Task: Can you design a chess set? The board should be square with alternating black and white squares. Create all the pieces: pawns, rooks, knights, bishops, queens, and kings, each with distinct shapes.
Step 921:
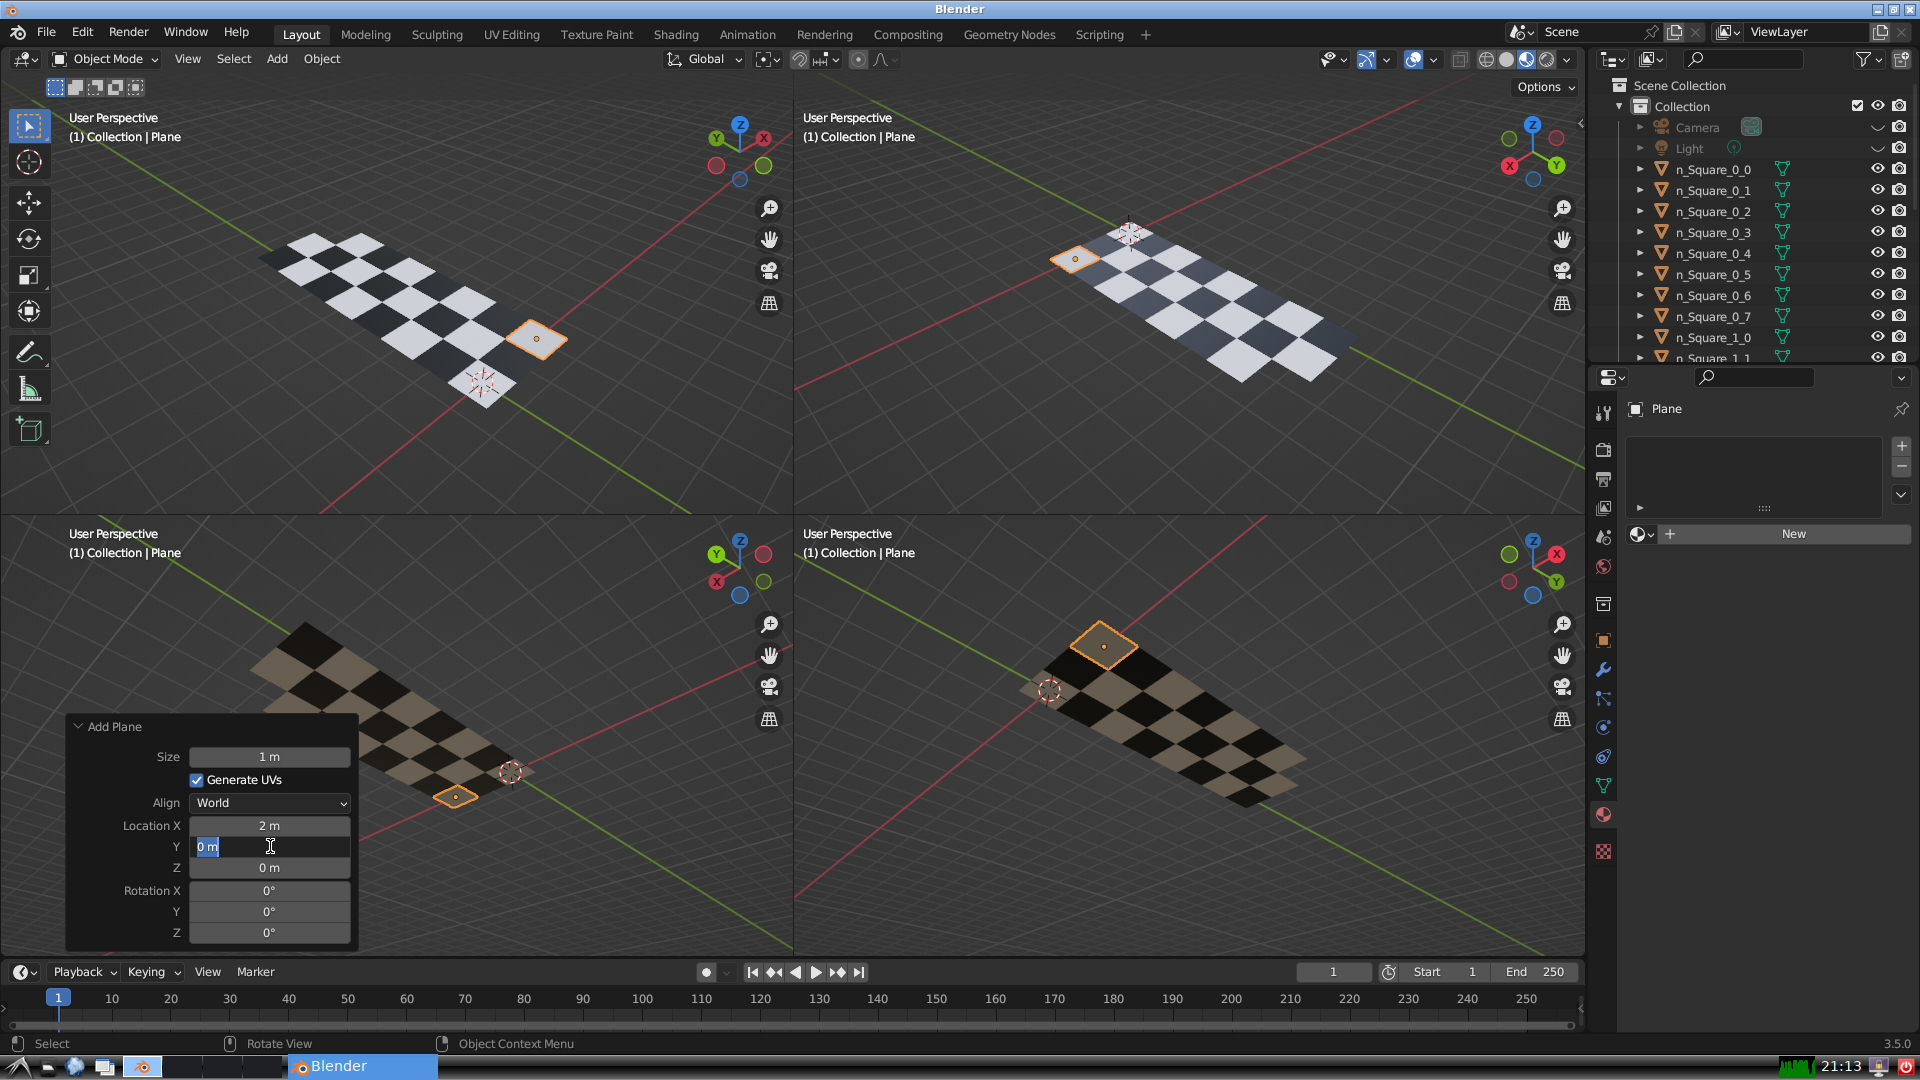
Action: input_text: 7.0